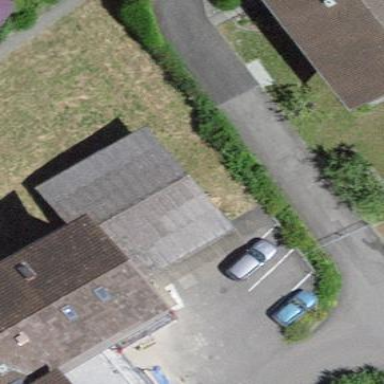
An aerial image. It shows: Shed building.